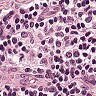
Metastatic tissue present: no